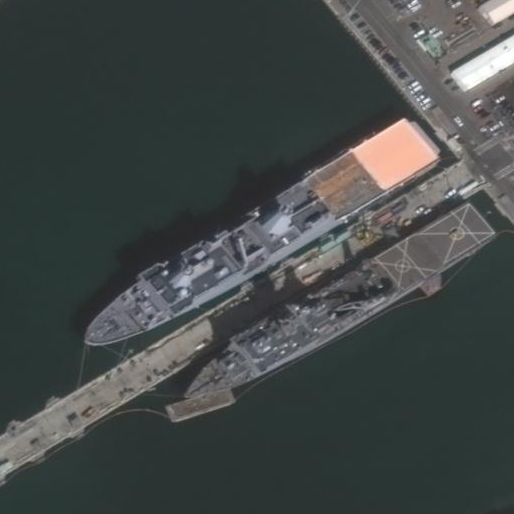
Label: combat